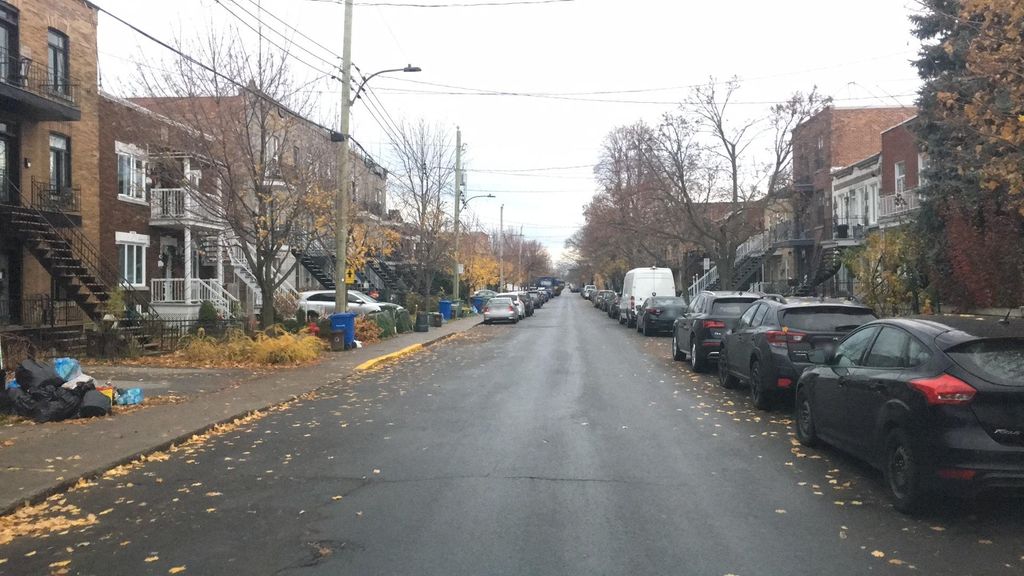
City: montreal